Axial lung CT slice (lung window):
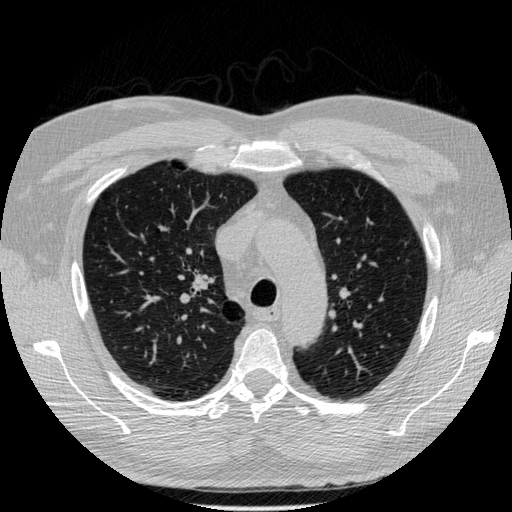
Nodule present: no